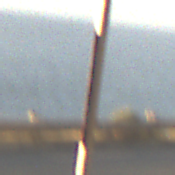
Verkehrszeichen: VerbotWenden
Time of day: SunriseSunset
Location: Outdoor (Nature)
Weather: PartlyCloudy
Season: NotSpecified
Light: Natural